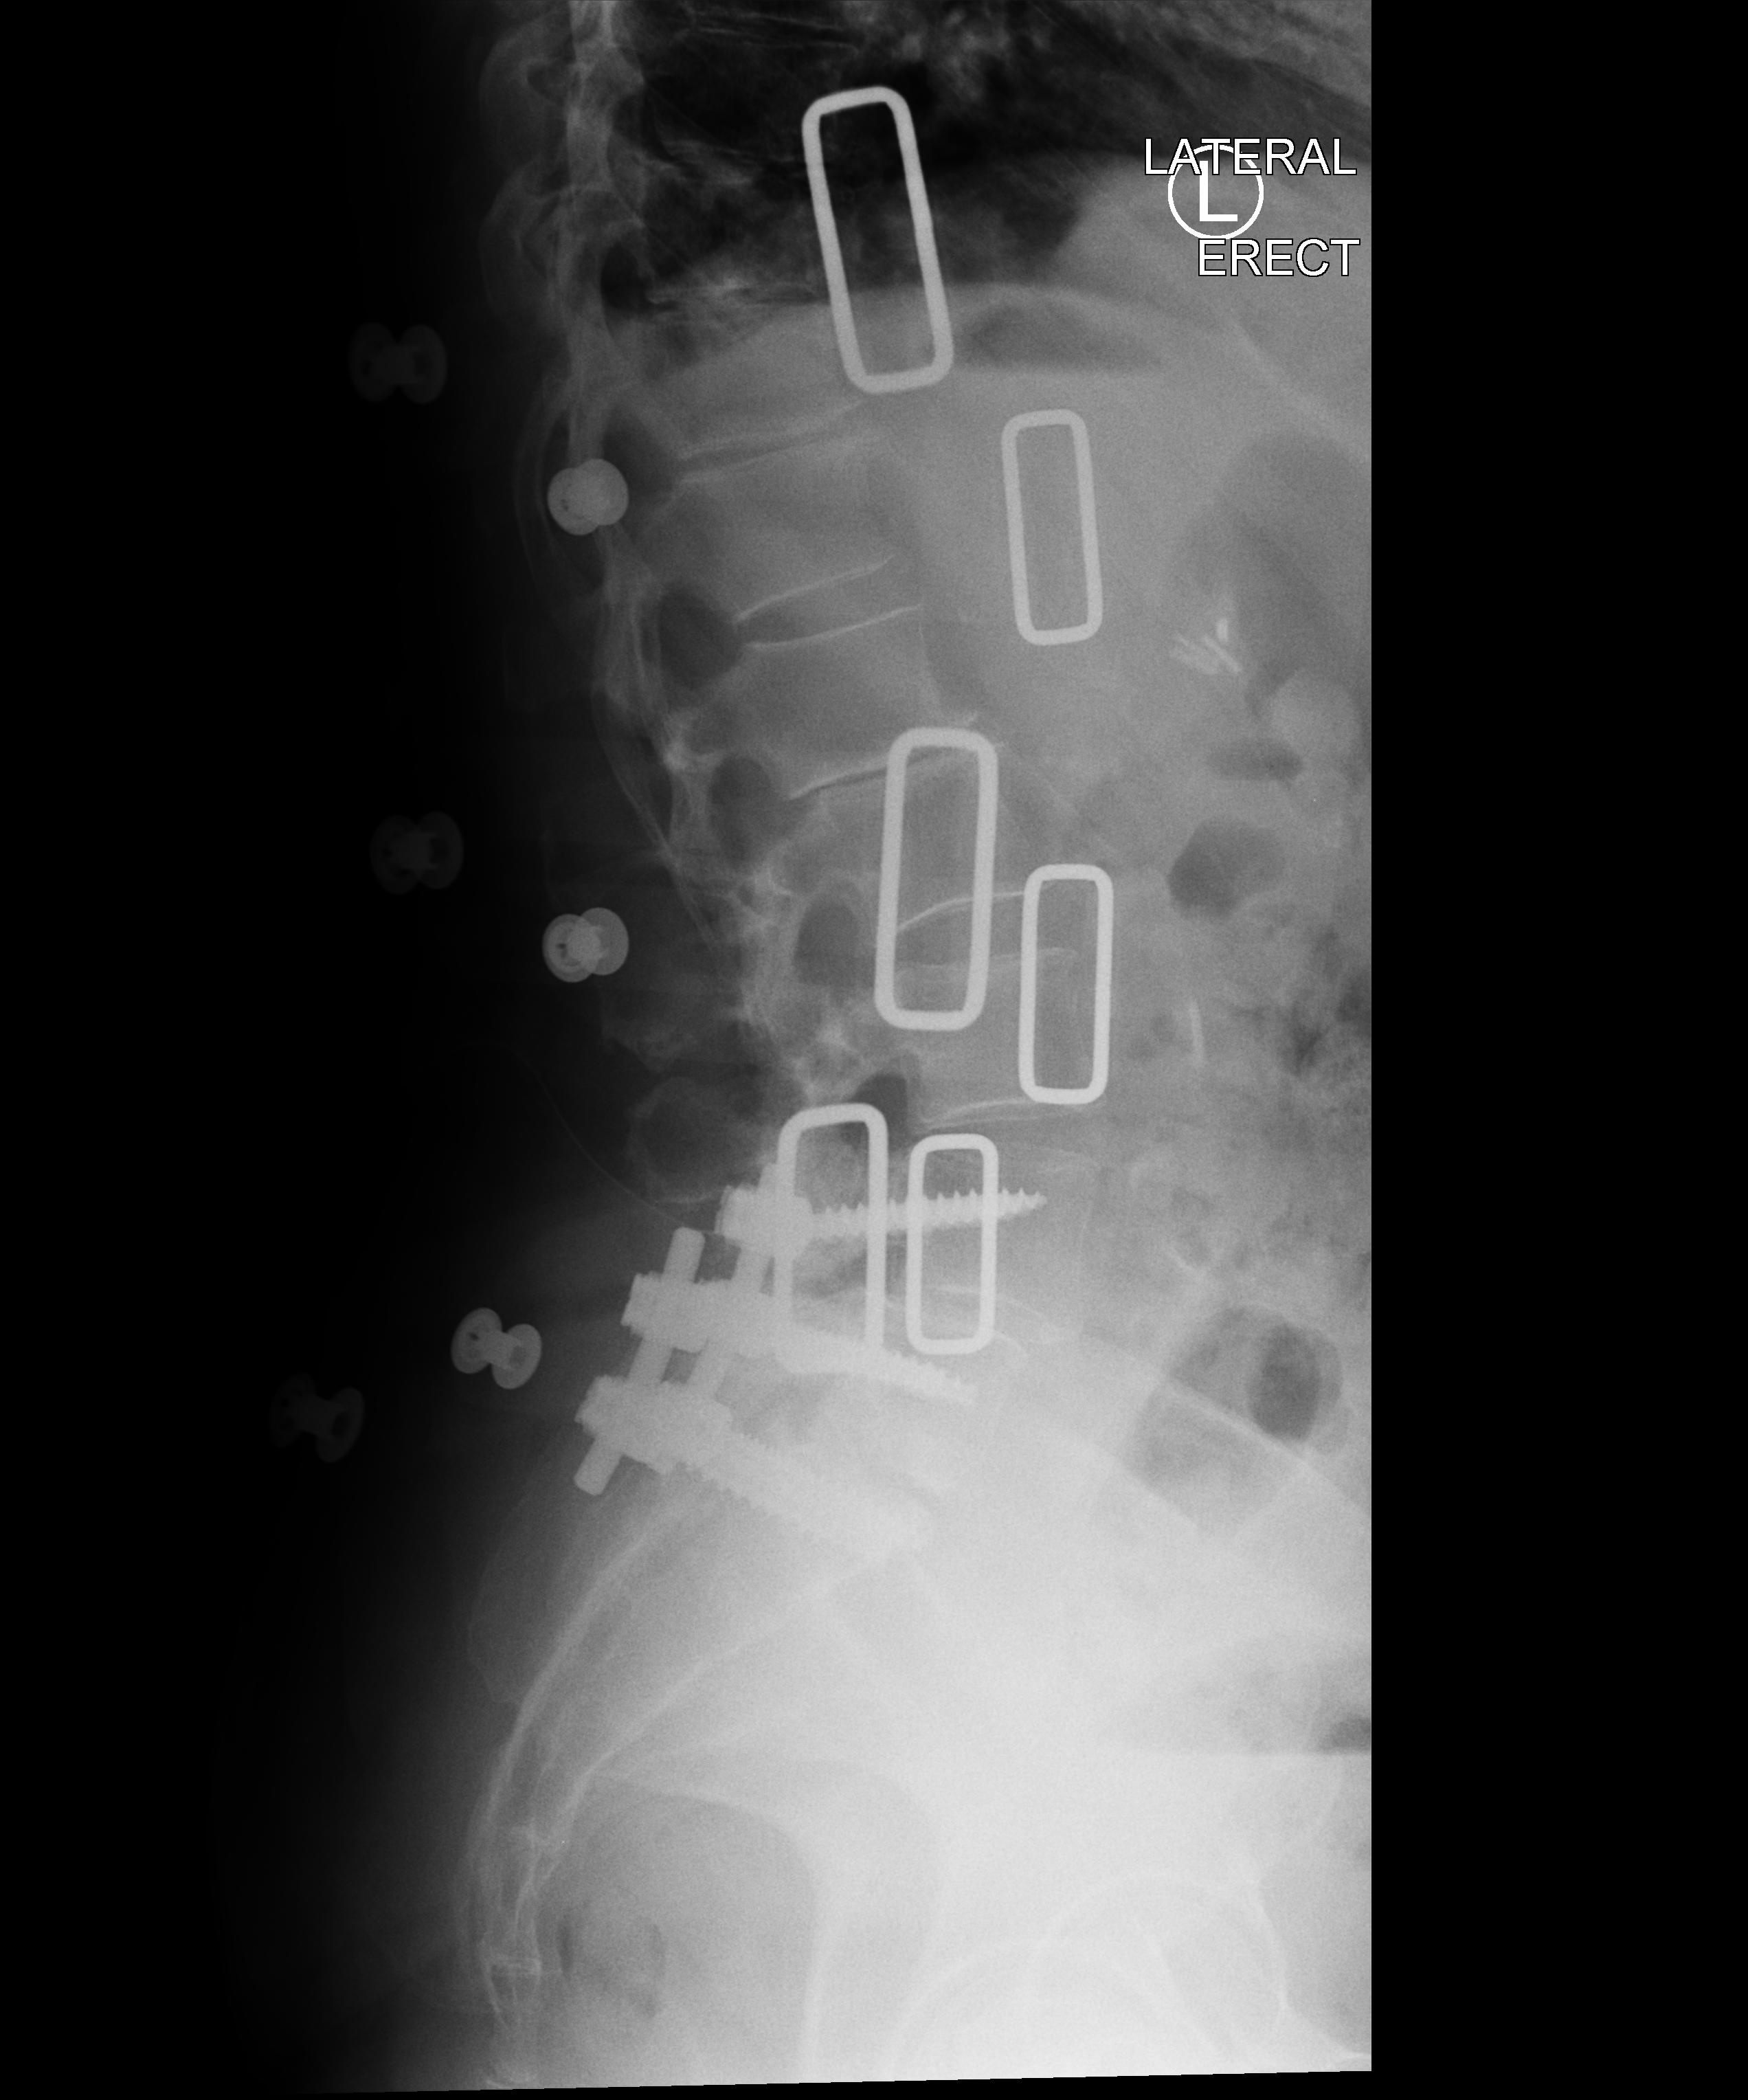
View: LATERAL
Implant manufacturer: Depuy expedium (Synthes)